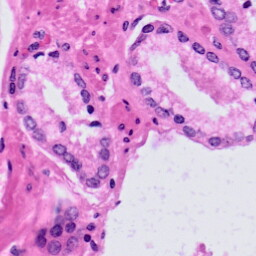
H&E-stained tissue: Prostate